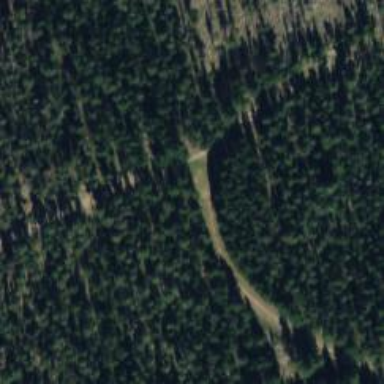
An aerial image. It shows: Intermediate level Nordic ski trail groomed for classic and skating styles.